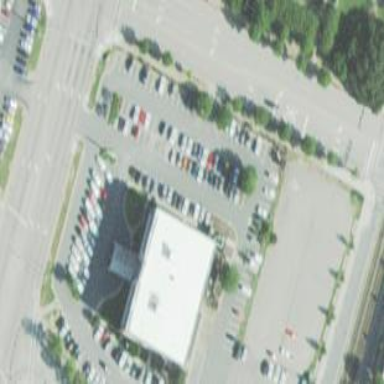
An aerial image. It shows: Pharmacy building providing healthcare services.